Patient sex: M
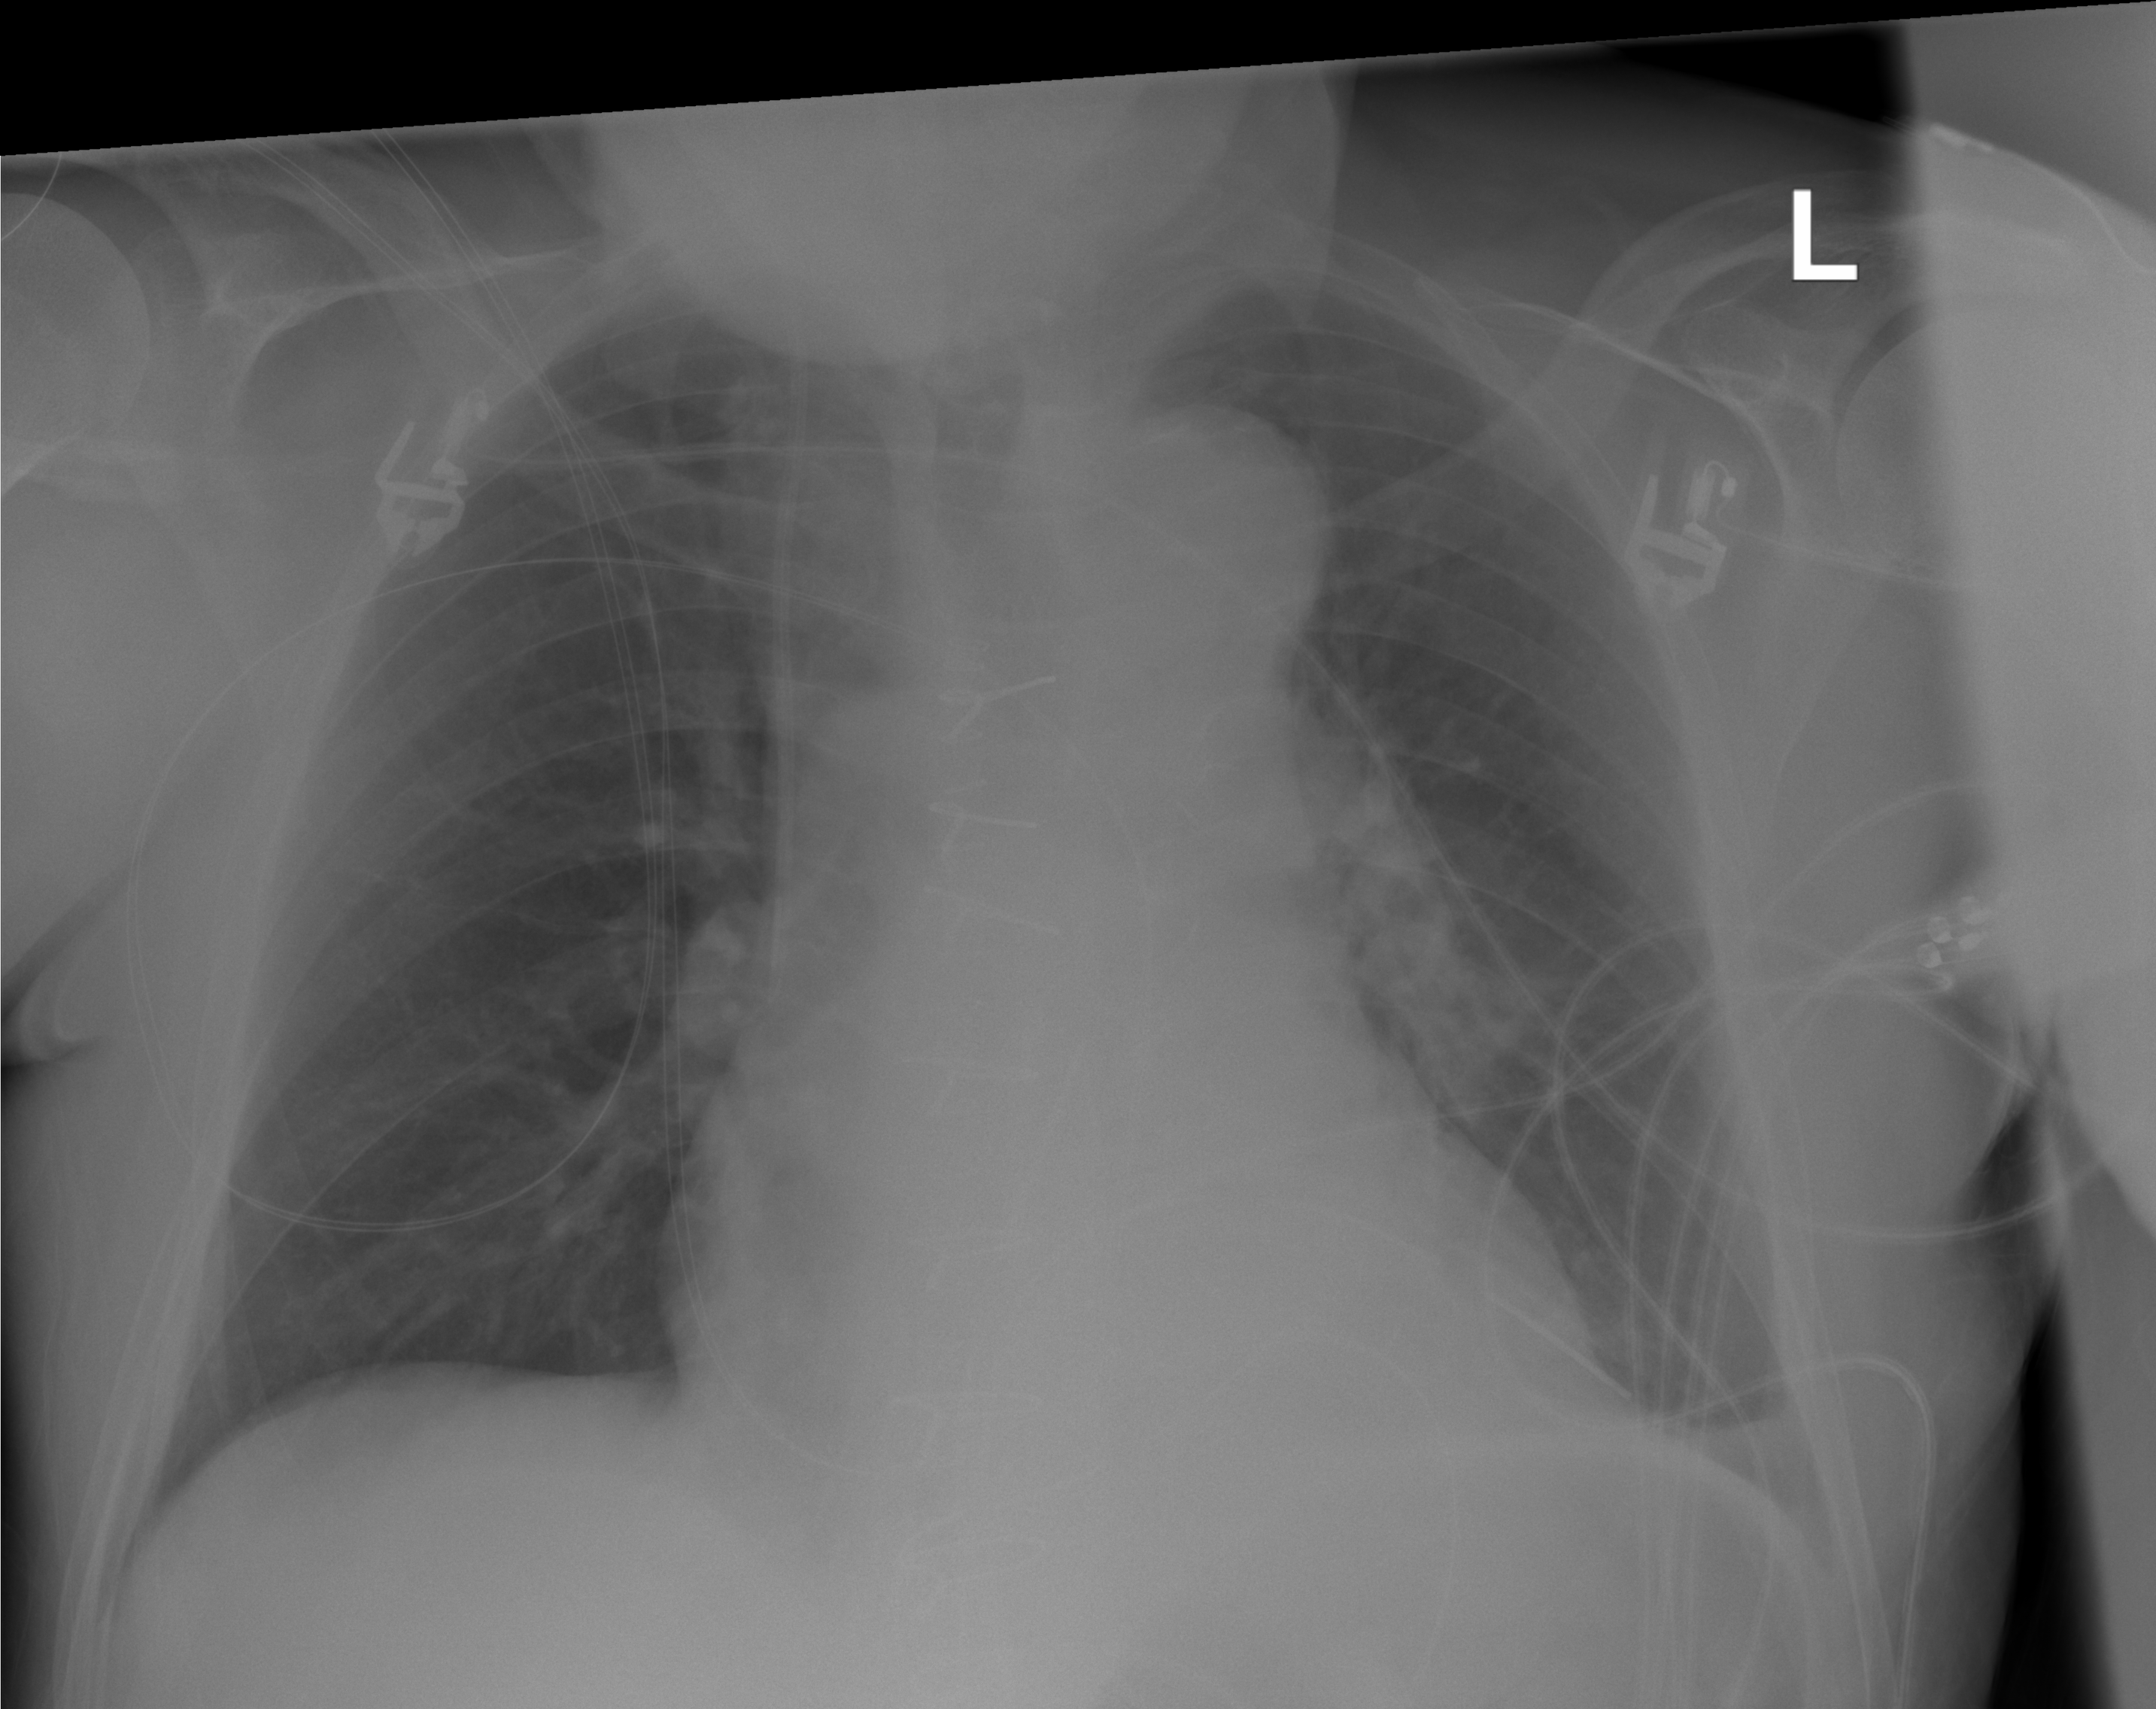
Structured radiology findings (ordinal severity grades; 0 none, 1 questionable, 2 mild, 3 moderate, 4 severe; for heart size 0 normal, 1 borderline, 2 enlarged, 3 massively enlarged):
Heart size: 1
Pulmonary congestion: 0
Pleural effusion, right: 0
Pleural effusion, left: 2
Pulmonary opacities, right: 0
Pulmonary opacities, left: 0
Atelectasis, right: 0
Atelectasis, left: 2